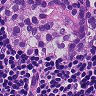
Metastatic tissue present: yes